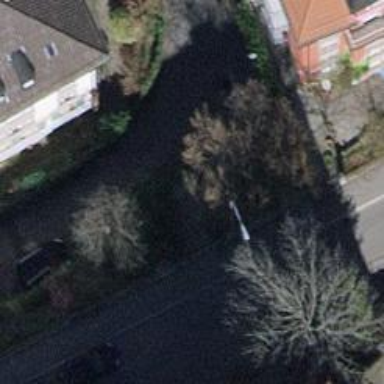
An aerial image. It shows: Set of steps on the road.